Question: I am new in generic collections
I have one class .The class name is 'ReportSubCategoryModel'
these are that class properties
'''
public class ReportSubCategoryModel
{
public string ReporTitle { get; set; }
public string ReporStatus { get; set; }
public string ReportDescription { get; set; }
public int ReporSubCategoryId { get; set; }
public IList<ReportSubCategoryModel> ReportSubCategoryModelList { get; set; }
}
'''
I want to set the lot of values in this class properties from database . So i assigned a list of that class
'''
IList<ReportSubCategoryModel> reportSubCategoryModel = new List<ReportSubCategoryModel>();
'''
Now I want to set a values inside of for loop
'''
IList<ReportSubCategory> reportSubCategory = datamodel.ReportSubCategory.Where(r => r.ReportCategoryId == reportCategoryId).ToList();
for (int i = 0; i < reportSubCategory.Count; i++)
{
int reportSubCategoryId = reportSubCategory[i].ReportSubCategoryId;
ReportStatu reportStatus =
datamodel.ReportStatus.SingleOrDefault(
r => r.ReportSubCategoryId == reportSubCategoryId);
if (reportStatus == null)
{
reportSubCategoryModel[i].ReportDescription = "Dis";**//This line threw the error**
reportSubCategoryModel[i].ReporStatus = "Not Available";
reportSubCategoryModel[i].ReporTitle = reportSubCategory[i].ReportSubCategoryName;
reportSubCategoryModel[i].ReportSubCategoryModelList.Add(reportSubCategoryModel[i]);
}
else
{
reportSubCategoryModel[i].ReportDescription = "Dis";
reportSubCategoryModel[i].ReporStatus = "Available For " + reportStatus.ReportStatusDescription;
reportSubCategoryModel[i].ReporTitle = reportSubCategory[i].ReportSubCategoryName;
reportSubCategoryModel[i].ReporSubCategoryId = reportSubCategoryId;
reportSubCategoryModel[i].ReportSubCategoryModelList.Add(reportSubCategoryModel[i]);
}
}
return reportSubCategoryModel.ToList();
'''
But it's not working.
This line 'reportSubCategoryModel[i].ReportDescription = "Dis";' give's the error for Index
You can see this problem and my code from below image.Please zoom your browser (cntrl+Up Mouse Scrolling)

how can i solve this problem ?
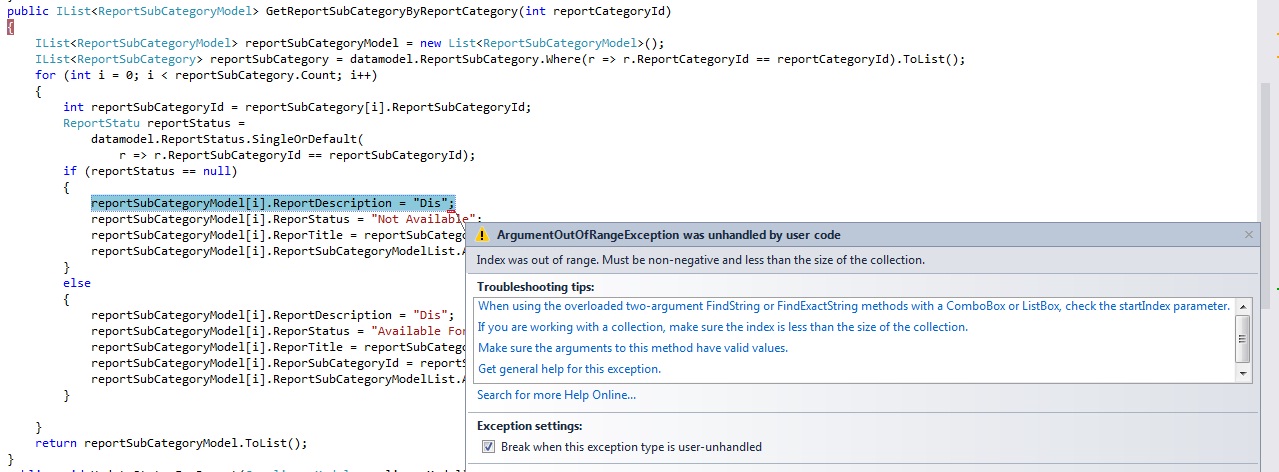
Answer: I'm not entirely sure what the whole logic is meant to be, but this is how I feel the code should look like:
'''
IList<ReportSubCategory> reportSubCategory = datamodel.ReportSubCategory
.Where(r => r.ReportCategoryId == reportCategoryId)
.ToList();
foreach (var subCategory in reportSubCategory)
{
int reportSubCategoryId = subCategory.ReportSubCategoryId;
ReportStatus reportStatus = datamodel.ReportStatus
.SingleOrDefault(r => r.ReportSubCategoryId == reportSubCategoryId);
if (reportStatus == null)
{
var model = new ReportSubCategoryModel();
model.ReportDescription = "Dis";
model.ReporStatus = "Not Available";
model.ReporTitle = subCategory.ReportSubCategoryName;
// Not sure what this is.
//model.ReportSubCategoryModelList.Add(reportSubCategoryModel[i]);
reportSubCategoryModel.Add(model);
}
else
{
var model = new ReportSubCategoryModel();
model.ReportDescription = "Dis";
model.ReporStatus = "Available For " + reportStatus.ReportStatusDescription;
model.ReporTitle = subCategory.ReportSubCategoryName;
model.ReporSubCategoryId = reportSubCategoryId;
// Not sure what this is either.
//reportSubCategoryModel[i].ReportSubCategoryModelList.Add(reportSubCategoryModel[i]);
reportSubCategoryModel.Add(model);
}
}
return reportSubCategoryModel;
'''
Basically, you 'new' up a model, set the properties and then 'Add' that to the model list; based on iterating the sub category list.
However, I'm not sure what the whole nested list thing is about (the code I commented out).
Also, this code can be further trimmed, but I'll leave that out for now so as not to depart too much from the provided code.